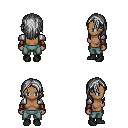
a pixel art fantasy rpg character, female body template, human, dark skin, steel arm armor, teal pants, gray long hairstyle, cloth bracers, black shoes, four views (front, back, left, right), 2x2 character sprite sheet, small pixel art, hard edges, no anti-aliasing